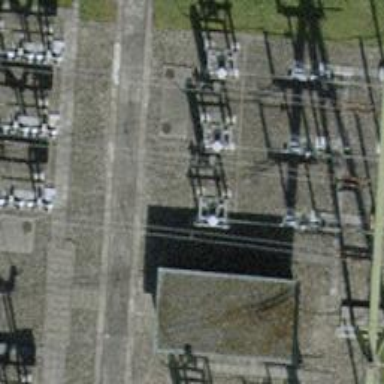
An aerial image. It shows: Bay for power line.